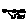
Label: bird